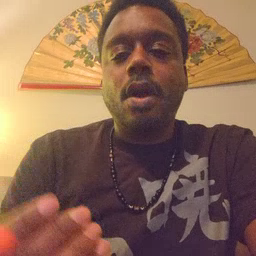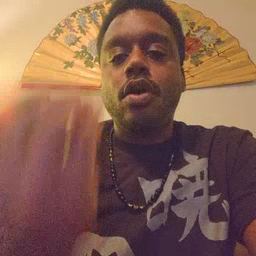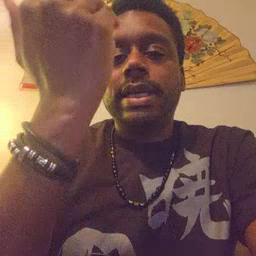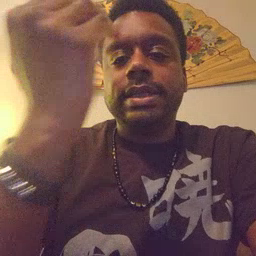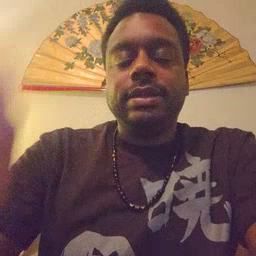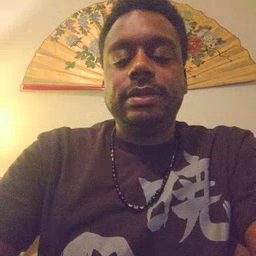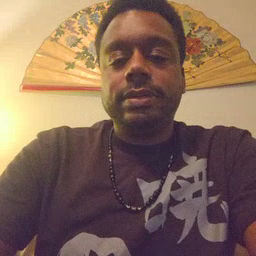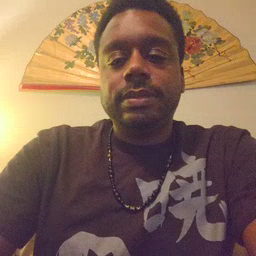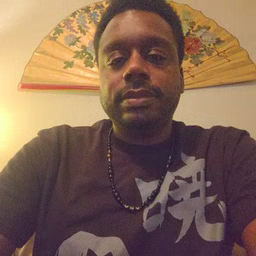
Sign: morning